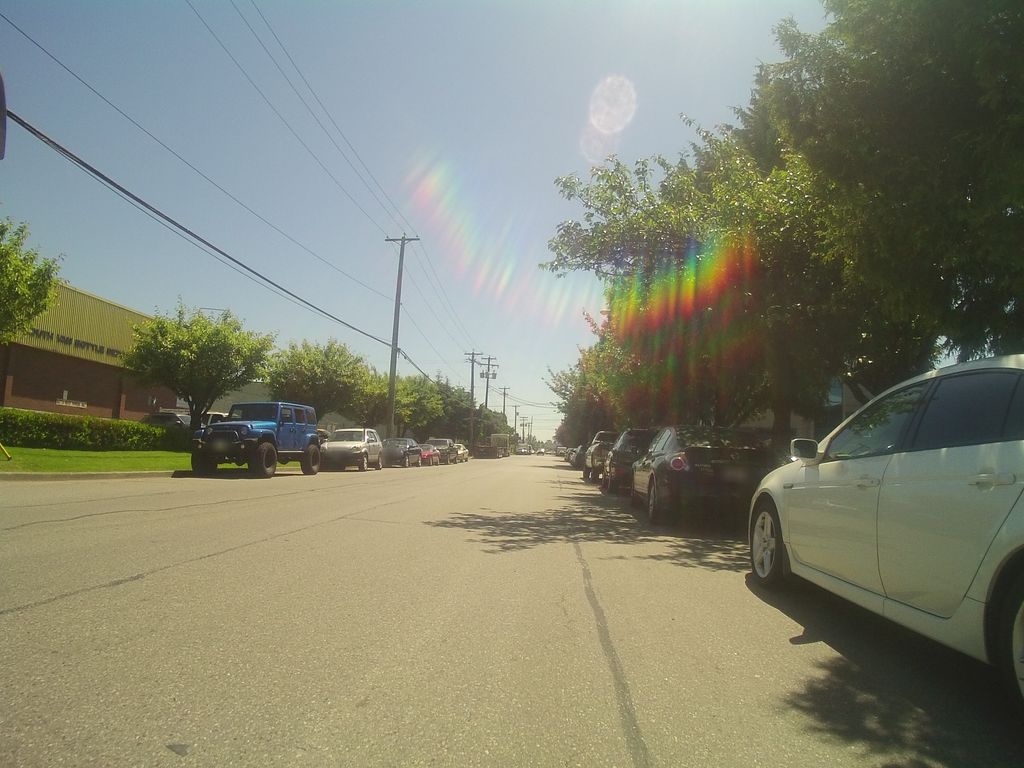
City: vancouver